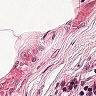
Metastatic tissue present: no